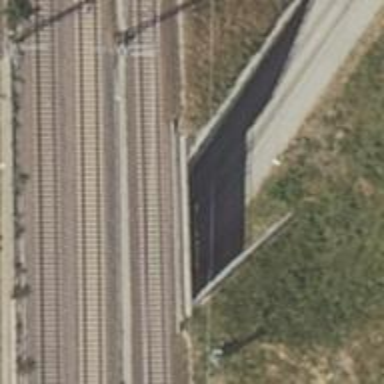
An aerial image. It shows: Bridge over electrified railway with contact line.